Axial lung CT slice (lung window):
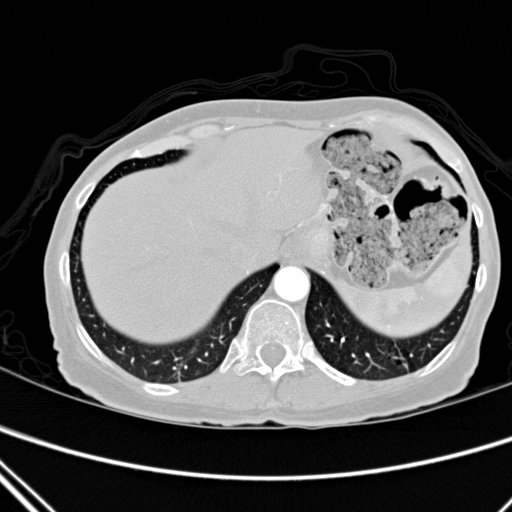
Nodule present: no